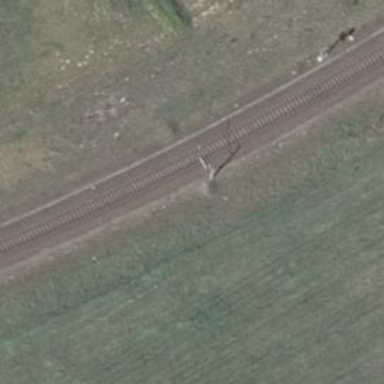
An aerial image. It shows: Milestone along the railway track with catenary mast.